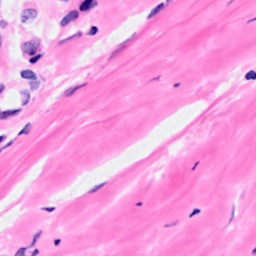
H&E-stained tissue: Breast